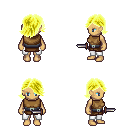
a pixel art fantasy rpg character, female body template, human, tanned skin, leather chest armor, white pants, gold swoop hairstyle, dagger, four views (front, back, left, right), 2x2 character sprite sheet, small pixel art, hard edges, no anti-aliasing